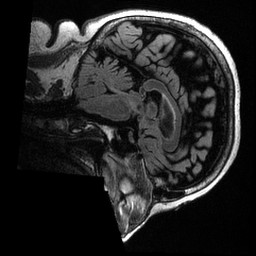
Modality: T2w
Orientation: sagittal
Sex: female
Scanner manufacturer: ge
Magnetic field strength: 3 T
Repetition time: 6 s
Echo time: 0.1281 s